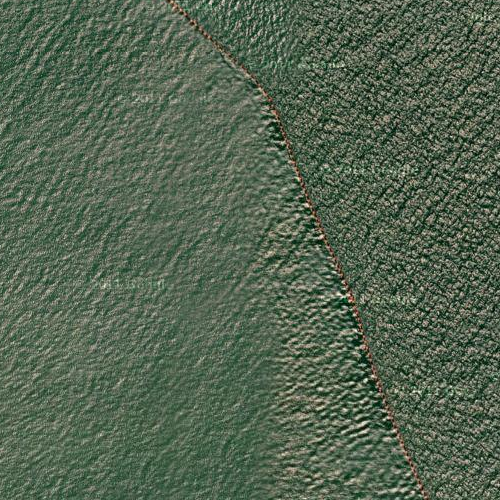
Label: sydney